Question: I could successfully upload filed on Github from other computer.
However, it failed to sync uploaded files. I am suing Windows 8, and below image appeared.

So, I entered shell and typed "git status" and below lines showed up.
'''
C:\Users\Playmobs Jake\Documents\GitHub\bridge [master +47 ~68 -0 !]> g
# On branch master
# Your branch and 'origin/master' have diverged,
# and have 1 and 4 different commits each, respectively.
# (use "git pull" to merge the remote branch into yours)
#
# Changes not staged for commit:
# (use "git add <file>..." to update what will be committed)
# (use "git checkout -- <file>..." to discard changes in working dire
#
# modified: .classpath
# modified: .project
# modified: AndroidManifest.xml
# modified: README.md
# modified: gen/com/playmobs/bridge/BuildConfig.java
# modified: gen/com/playmobs/bridge/R.java
# modified: gen/se/emilsjolander/stickylistheaders/R.java
# modified: proguard-project.txt
# modified: project.properties
# modified: res/drawable/bluetooth_selector.xml
# modified: res/drawable/border.xml
# modified: res/drawable/border_topdown.xml
# modified: res/drawable/dialog_selector.xml
# modified: res/drawable/endcall_selector.xml
# modified: res/drawable/friend_call_selector.xml
# modified: res/drawable/friend_dialog_call_selector1.xml
# modified: res/drawable/hide_selector.xml
# modified: res/drawable/keypad_selector.xml
# modified: res/drawable/listview_selector.xml
# modified: res/drawable/mute_selector.xml
# modified: res/drawable/profile_edit_selector.xml
# modified: res/drawable/round_shape.xml
# modified: res/drawable/scrollbar_vertical_thumb.xml
# modified: res/drawable/search_invite_selector.xml
# modified: res/drawable/sign_confirm.xml
# modified: res/drawable/sign_number.xml
# modified: res/drawable/speaker_selector.xml
# modified: res/layout/callscreen.xml
# modified: res/layout/fragment_friend.xml
# modified: res/layout/fragment_recent.xml
# modified: res/layout/fragment_search.xml
# modified: res/layout/fragment_setting.xml
# modified: res/layout/friend_dialog.xml
# modified: res/layout/friend_item_row.xml
# modified: res/layout/main.xml
# modified: res/layout/notice_item_row.xml
# modified: res/layout/option_dialog.xml
# modified: res/layout/profile_activity.xml
# modified: res/layout/recent_item_row.xml
# modified: res/layout/recent_list_header.xml
# modified: res/layout/ringscreen.xml
# modified: res/layout/search_item_row.xml
# modified: res/layout/signauth_activity.xml
# modified: res/layout/signup_activity.xml
# modified: res/layout/start_activity.xml
# modified: res/values-v11/styles.xml
# modified: res/values-v14/styles.xml
# modified: res/values/colors.xml
# modified: res/values/strings.xml
# modified: res/values/styles.xml
# modified: src/com/playmobs/bridge/call_activity.java
# modified: src/com/playmobs/bridge/main_activity.java
# modified: src/com/playmobs/bridge/phoneFunction.java
# modified: src/com/playmobs/bridge/profile_activity.java
# modified: src/com/playmobs/bridge/ring_activity.java
# modified: src/com/playmobs/bridge/signauth_activity.java
# modified: src/com/playmobs/bridge/signup_activity.java
# modified: src/com/playmobs/bridge/start_activity.java
# modified: src/com/playmobs/widget/ViewTimer.java
# modified: src/com/playmobs/widget/fragment_Friend.java
# modified: src/com/playmobs/widget/fragment_Recent.java
# modified: src/com/playmobs/widget/fragment_Search.java
# modified: src/com/playmobs/widget/fragment_Setting.java
# modified: src/com/playmobs/widget/friend.java
# modified: src/com/playmobs/widget/friendlist_Adapter.java
# modified: src/com/playmobs/widget/recentCallEntry.java
# modified: src/com/playmobs/widget/recentlist_Adapter.java
# modified: src/com/playmobs/widget/searchlist_Adapter.java
#
# Untracked files:
# (use "git add <file>..." to include in what will be committed)
#
# .settings/
# bin/
# lint.xml
# res/drawable-hdpi/Thumbs.db
# res/drawable-xhdpi/Thumbs.db
# res/drawable-xhdpi/bridge_logo.png
# res/drawable-xhdpi/dot_.png
# res/drawable-xhdpi/dot_selected.png
# res/drawable-xhdpi/dropout_chenk_btn.png
# res/drawable-xhdpi/dropout_chenk_btn_selected.png
# res/drawable-xhdpi/dropout_comfirm_red_btn.png
# res/drawable-xhdpi/friends_reset_btn.png
# res/drawable-xhdpi/friends_reset_btn_selected.png
# res/drawable-xhdpi/intro_logo.png
# res/drawable-xhdpi/intro_signin_btn.png
# res/drawable-xhdpi/intro_signin_btn_selected.png
# res/drawable-xhdpi/intro_signup_btn.png
# res/drawable-xhdpi/intro_signup_btn_selected.png
# res/drawable-xhdpi/manual_1_image.png
# res/drawable-xhdpi/manual_2_image.png
# res/drawable-xhdpi/manual_3_image.png
# res/drawable-xhdpi/playmobs_logo.png
# res/drawable-xhdpi/playmobs_logo2.png
# res/drawable/border2.xml
# res/drawable/drop_out.xml
# res/drawable/friends_sync.xml
# res/drawable/signin_selector.xml
# res/drawable/signup_selector.xml
# res/layout/announcement.xml
# res/layout/announcement_low.xml
# res/layout/change_picture.xml
# res/layout/company_introduction.xml
# res/layout/drop_out.xml
# res/layout/help.xml
# res/layout/help_low.xml
# res/layout/help_out.xml
# res/layout/intro.xml
# res/layout/intro_sub1.xml
# res/layout/intro_sub2.xml
# res/layout/intro_sub3.xml
# res/layout/intro_sub4.xml
# res/layout/splash.xml
# res/layout/sqlist_low.xml
# res/layout/sync_friends.xml
# src/com/bridge/
# src/local/
# src/org/
no changes added to commit (use "git add" and/or "git commit -a")
C:\Users\Playmobs Jake\Documents\GitHub\bridge [master +47 ~68 -0 !]>
'''
Can you see what is the problem?
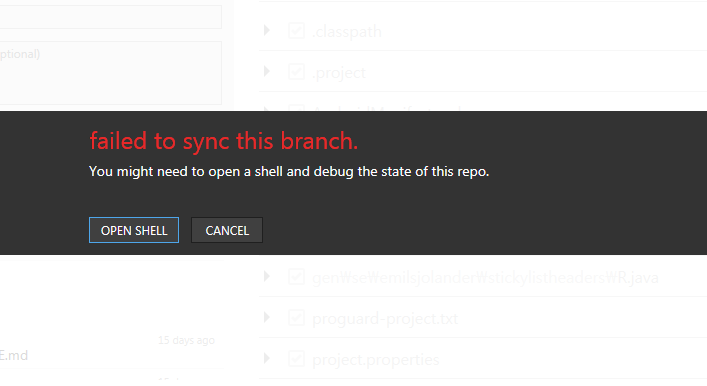
Answer: This has to do with the way that git protects you from overwriting data whenever you are pushing/pulling/merging files from one branch to another.
On your windows 8 computer, you have 4 new commits on the (local) master branch. On the remote master branch, origin/master, there is one new commit waiting for you.
It sounds like you were trying to pull from origin/master to local master, and it failed to sync the new commit from origin/master because it would have overwritten your new commits (or at least doesn't know how to mix them together).
You have some options here, but the main idea is that you want to merge changes from origin/master into your local master, and not lose any of your local commits in the process.
Your two basic options are to <URL>. To do this from command line, run
'''
git checkout [yourbranch]
git pull --rebase origin master
'''
You could also run
'''
git checkout [yourbranch]
git merge origin/master
'''
Either of these methods should mix the two branches safely and allow you to push new commits back to origin/master. You should receive information about how it is lining up the commits, and you can run 'git log' to make sure everything looks right.
If there's a problem, use 'git rebase --abort' to void a rebase. If you merged and want to go back, run a 'git log' and find the merge commit. Then copy the long sha number of the commit the merge commit, and then run 'git reset [commit sha]'.
You may encounter problems because you have uncommitted changes on your local copy of master (otherwise known as a 'dirty working tree'). To get around that, either commit your changes and then do the rebase/merge, or <URL> your uncommitted changes for later use. To stash, run the 'git stash' command in the terminal, which will save and hide all uncommitted changes, letting you merge/rebase safely. Running 'git stash apply' later will show your stashed changes and they will return just like they are in you pasted 'git status' output.